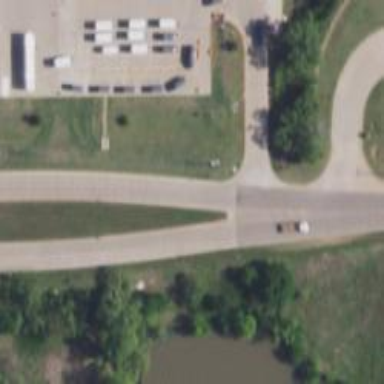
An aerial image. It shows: Tertiary road.